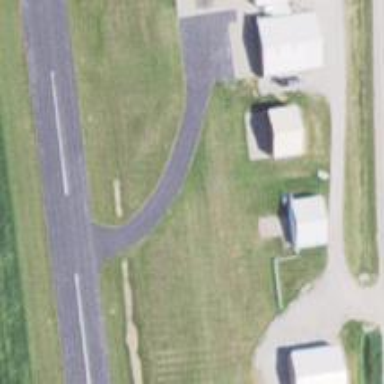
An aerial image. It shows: View of taxiway at the airport.